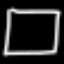
Label: square